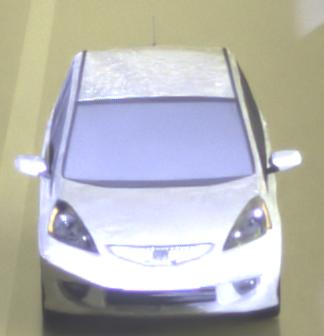
Make: Honda
Model: Jazz 1.2
Detailed model: Jazz (III) (11/08 - 04/11)
Model produced from: 2008/11
Model produced until: 2010/10
Doors: 5
Color: white
Road condition: wet road
Daytime: night
Contrast: high contrast